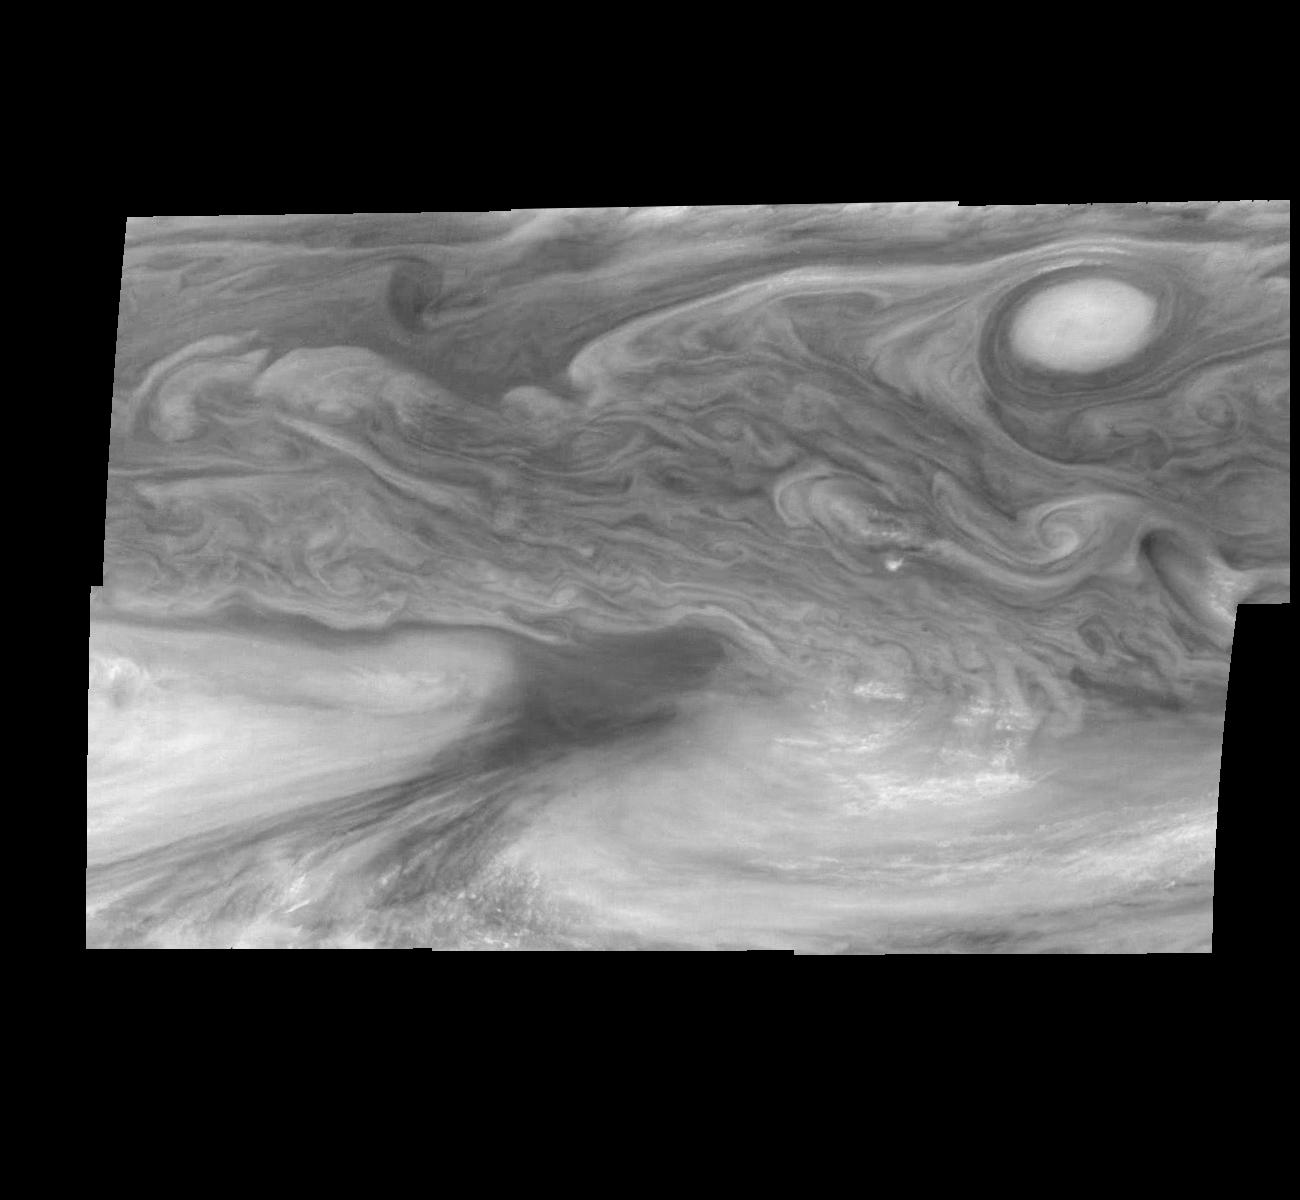
Jupiter Equatorial Region at 727 Nanometers Time Set 2 Jupiter, Galileo